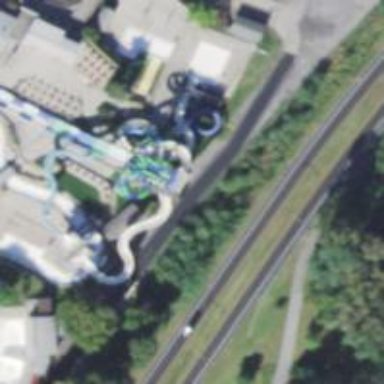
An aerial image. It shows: Water slide attraction.